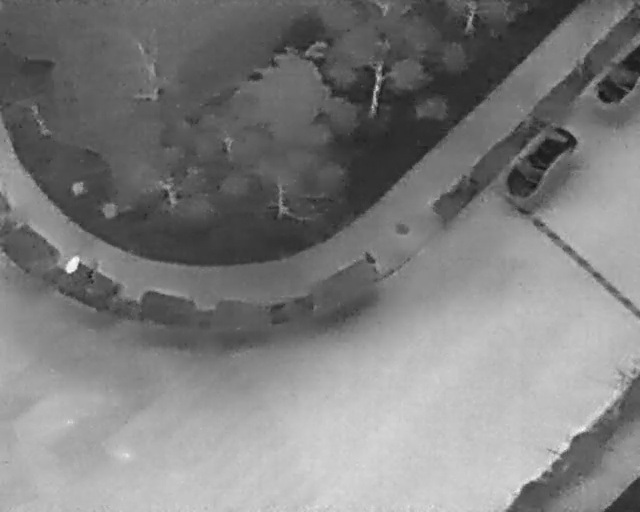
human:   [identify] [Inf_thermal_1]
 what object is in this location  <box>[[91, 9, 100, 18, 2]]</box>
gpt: <ref>1 medium car at the top right</ref>